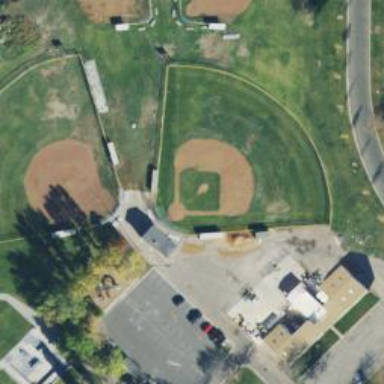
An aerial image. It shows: Baseball pitch for leisure and sports activities.